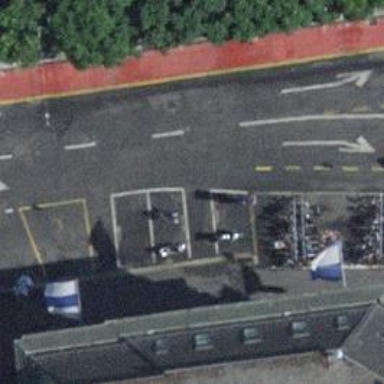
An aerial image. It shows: Bicycle rental service.